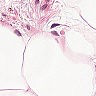
Metastatic tissue present: no